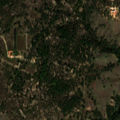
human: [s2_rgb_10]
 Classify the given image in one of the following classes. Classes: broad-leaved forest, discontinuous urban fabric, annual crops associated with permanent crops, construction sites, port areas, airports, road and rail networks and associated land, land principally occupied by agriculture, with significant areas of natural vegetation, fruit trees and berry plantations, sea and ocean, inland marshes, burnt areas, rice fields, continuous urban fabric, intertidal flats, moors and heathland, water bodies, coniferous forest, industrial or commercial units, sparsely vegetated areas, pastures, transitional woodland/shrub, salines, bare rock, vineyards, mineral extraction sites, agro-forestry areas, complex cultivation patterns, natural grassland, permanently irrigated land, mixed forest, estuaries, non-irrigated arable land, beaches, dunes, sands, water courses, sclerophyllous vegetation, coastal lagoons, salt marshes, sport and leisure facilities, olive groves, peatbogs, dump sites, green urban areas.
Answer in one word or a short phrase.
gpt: pastures, broad-leaved forest, mixed forest, transitional woodland/shrub